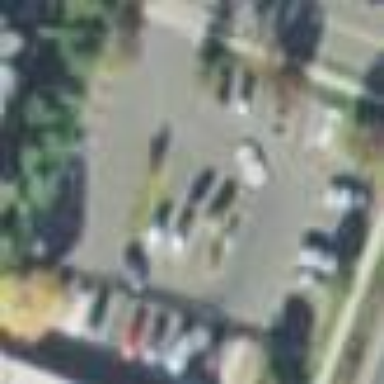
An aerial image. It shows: Parking area.